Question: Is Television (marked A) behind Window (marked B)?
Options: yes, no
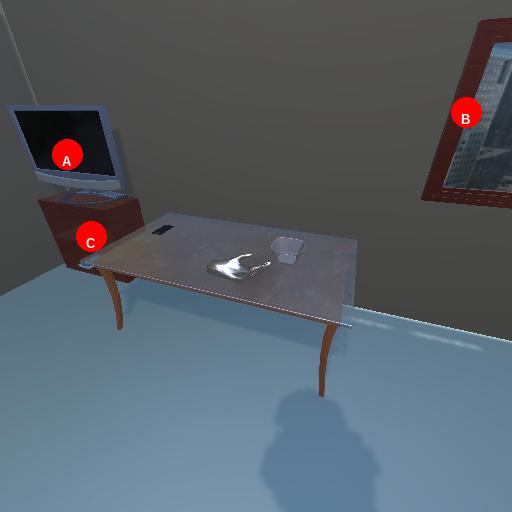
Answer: yes